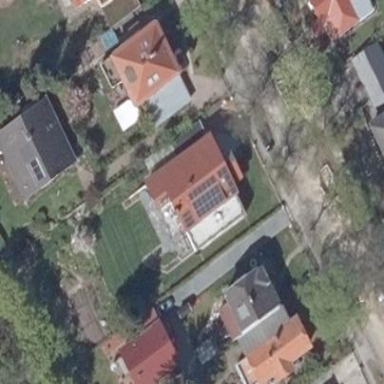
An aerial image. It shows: Detached building.